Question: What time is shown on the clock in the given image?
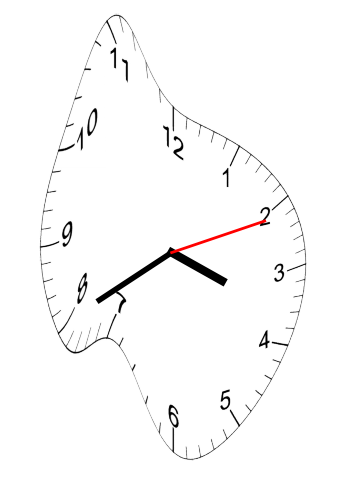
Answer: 03:40:11